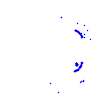
Particle: kaon